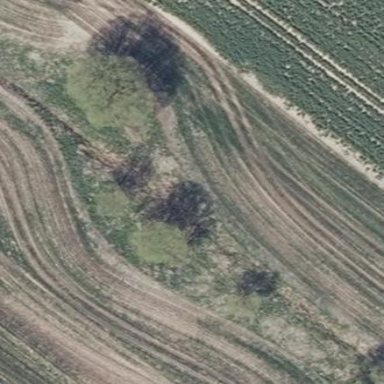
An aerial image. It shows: Patch of scrub vegetation.